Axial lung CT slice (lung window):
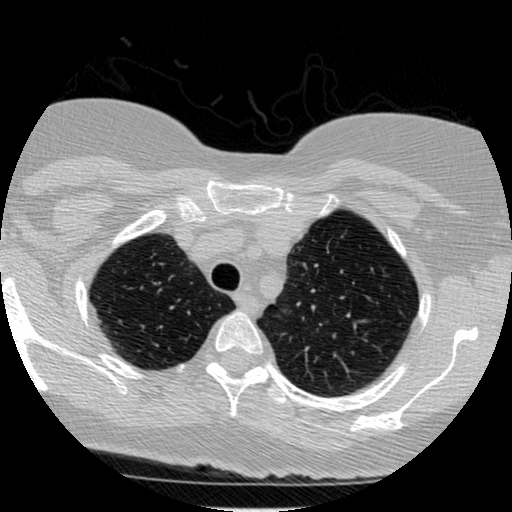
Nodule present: no